Question: I want to use python to read a can-bus and later on going to send messages on the bus via python(I'm a total python newbie, but have knowledge in C and C++). So I started with installing the python-can module via pip. First thing I wanted to try is only read messages from the bus with the <URL>. I checked the connection with the firmware from peak and everything works fine I can see the heartbeat from my can device. But the can-viewer module wont start.

Sorry that the error-massage is in German, it means:
> [WinError 126] The specified module could not be found
I also tried to use a simple example from python-can
'''
import can
can.rc['interface'] = 'pcan'
can.rc['channel'] = 'PCAN_USBBUS1'
can.rc['bitrate'] = 500000
def send_one():
with can.interface.Bus() as bus:
bus = can.interface.Bus()
msg = can.Message(
arbitration_id=0xC0FFEE, data=[0, 25, 0, 1, 3, 1, 4, 1], is_extended_id=True
)
try:
bus.send(msg)
print("Message sent on {bus.channel_info}")
except can.CanError:
print("Message NOT send")
if __name__ == "__main__":
send_one()
'''
I got the example from <URL>
I also get the same error, I also found that winerror 126 could be about missing ddls or libaries so I installed the x64 vc_redist from microsoft, but it didnt help <URL>
edit: forgot to mention this site <URL>
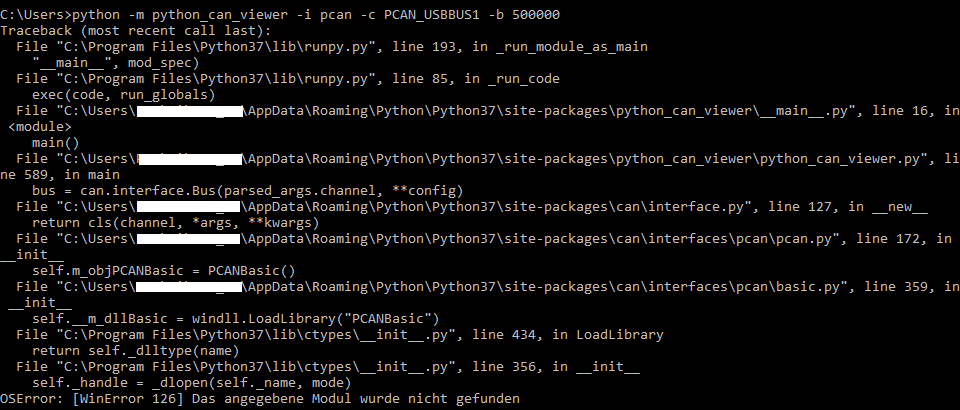
Answer: I found the problem, i didnt install the right dll in the windows/system32 folder, i downloaded the right PCAN API Basic Driver Software from <URL>
For someone with the same problem, download the basi API Driver for Windows and get the PCANbasic.DLL in the system32 folder (u need administrator rights)